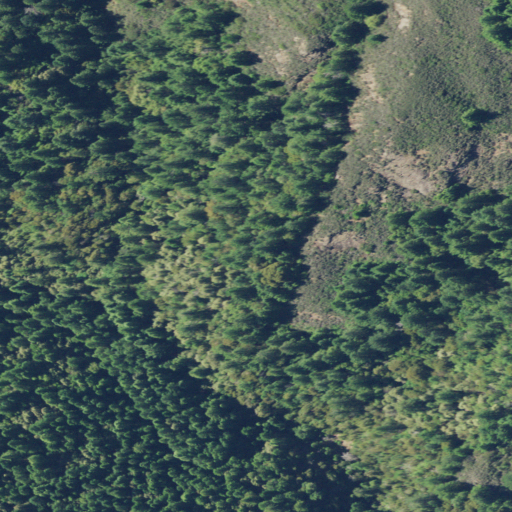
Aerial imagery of ridge(s) in California named Greenough Roughs containing evergreen forest and shrub